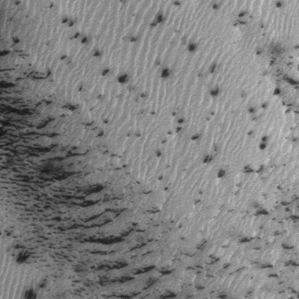
Label: frost